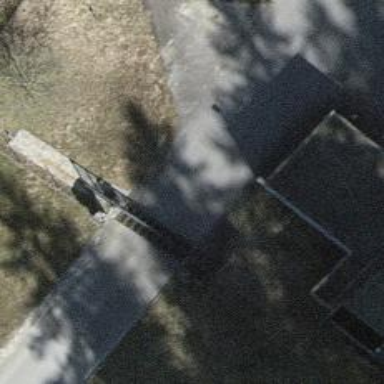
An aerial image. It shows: Gate.